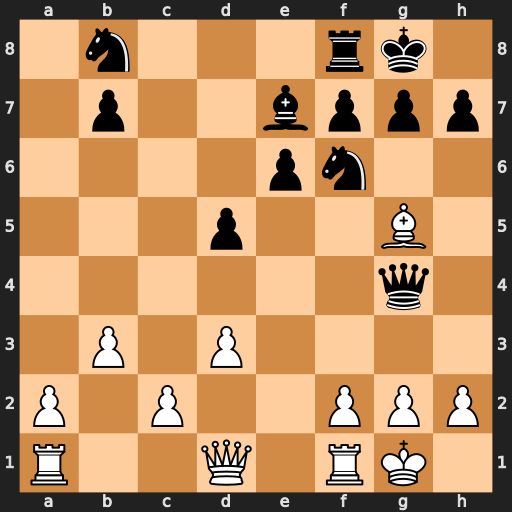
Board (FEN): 1n3rk1/1p2bppp/4pn2/3p2B1/6q1/1P1P4/P1P2PPP/R2Q1RK1
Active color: w
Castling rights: -
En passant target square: -
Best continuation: Qxg4 Nxg4 Bxe7